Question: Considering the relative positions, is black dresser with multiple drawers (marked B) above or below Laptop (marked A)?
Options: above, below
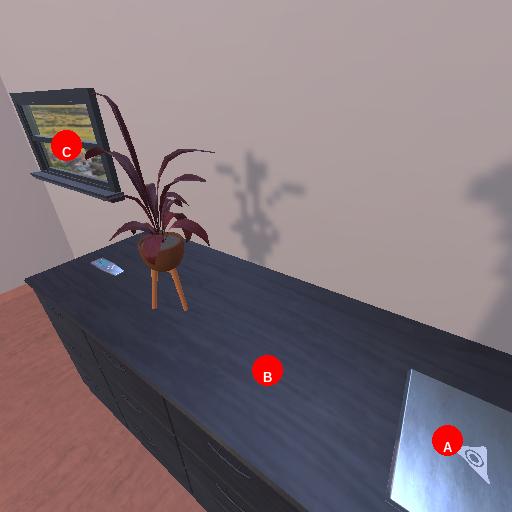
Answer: above